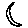
Label: moon